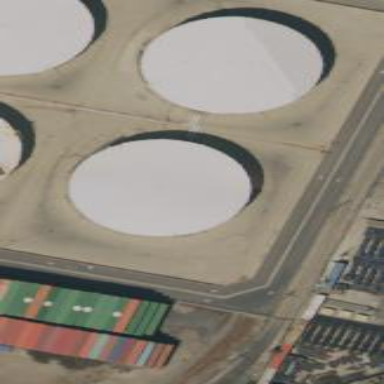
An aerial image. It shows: Storage tank building.